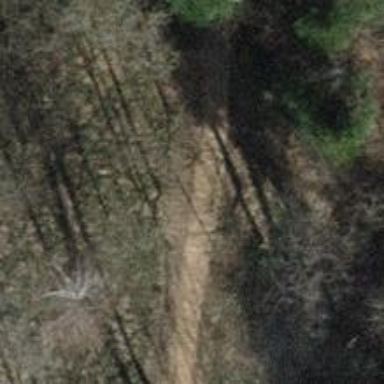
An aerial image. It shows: Path with woodchips surface.